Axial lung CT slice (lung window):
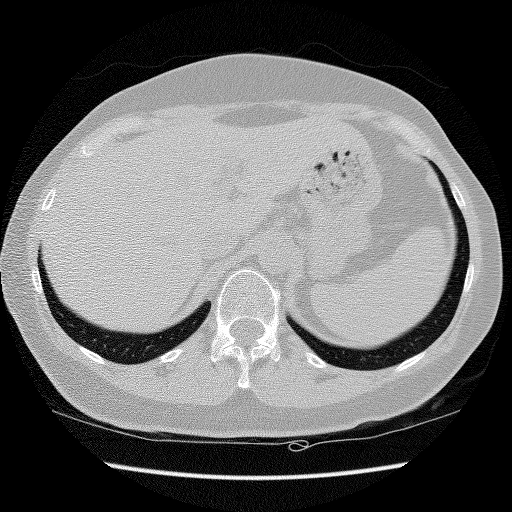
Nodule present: no